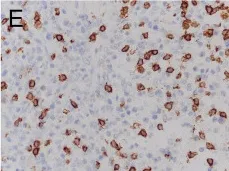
Pathological characteristics of the tumor. H&E stained image showing that the tumor contained a mixture of proliferative spindle cells and a large number of small lymphocytes and plasma cells. Immunohistochemistry showed that the neoplastic cells were strongly positive for CD23 Magnification 200X.
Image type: pathology (immunostaining)